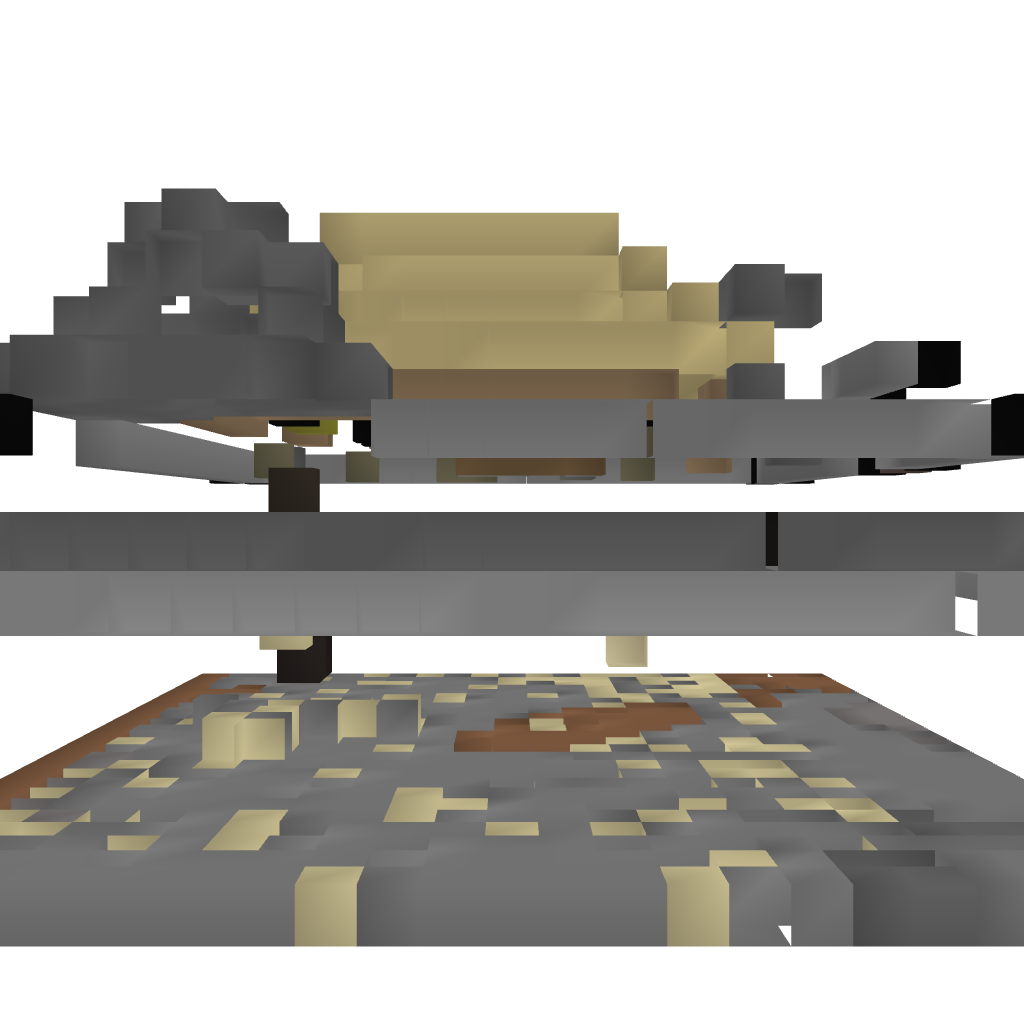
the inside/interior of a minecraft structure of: Cosy House With A Garden